Field crop: maize
Growth stage: 2
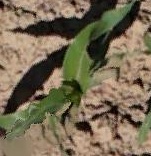
Species: maize